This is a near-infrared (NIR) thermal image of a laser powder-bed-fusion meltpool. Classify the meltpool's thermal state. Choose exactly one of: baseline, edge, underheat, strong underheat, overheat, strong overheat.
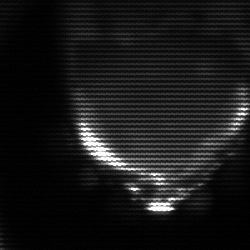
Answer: edge